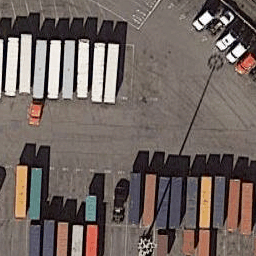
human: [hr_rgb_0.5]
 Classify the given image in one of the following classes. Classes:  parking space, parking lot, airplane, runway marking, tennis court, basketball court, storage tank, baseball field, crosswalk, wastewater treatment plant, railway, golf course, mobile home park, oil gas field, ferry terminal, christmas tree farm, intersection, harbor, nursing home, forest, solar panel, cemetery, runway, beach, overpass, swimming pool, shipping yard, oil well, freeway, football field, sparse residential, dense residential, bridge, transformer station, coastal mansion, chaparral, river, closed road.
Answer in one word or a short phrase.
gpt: shipping yard